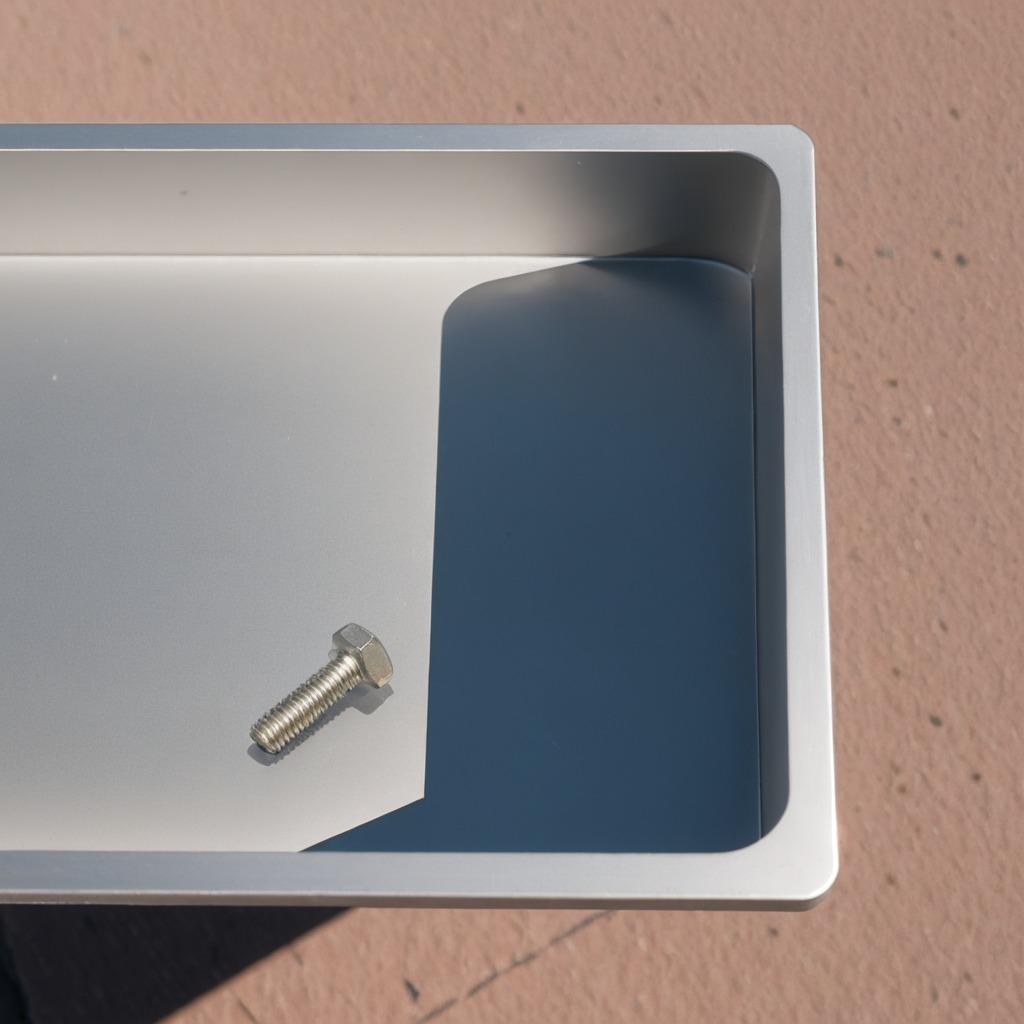
A metal screw is lying on the clean utility table in a temporary outdoor tool station.